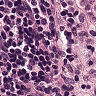
Metastatic tissue present: no